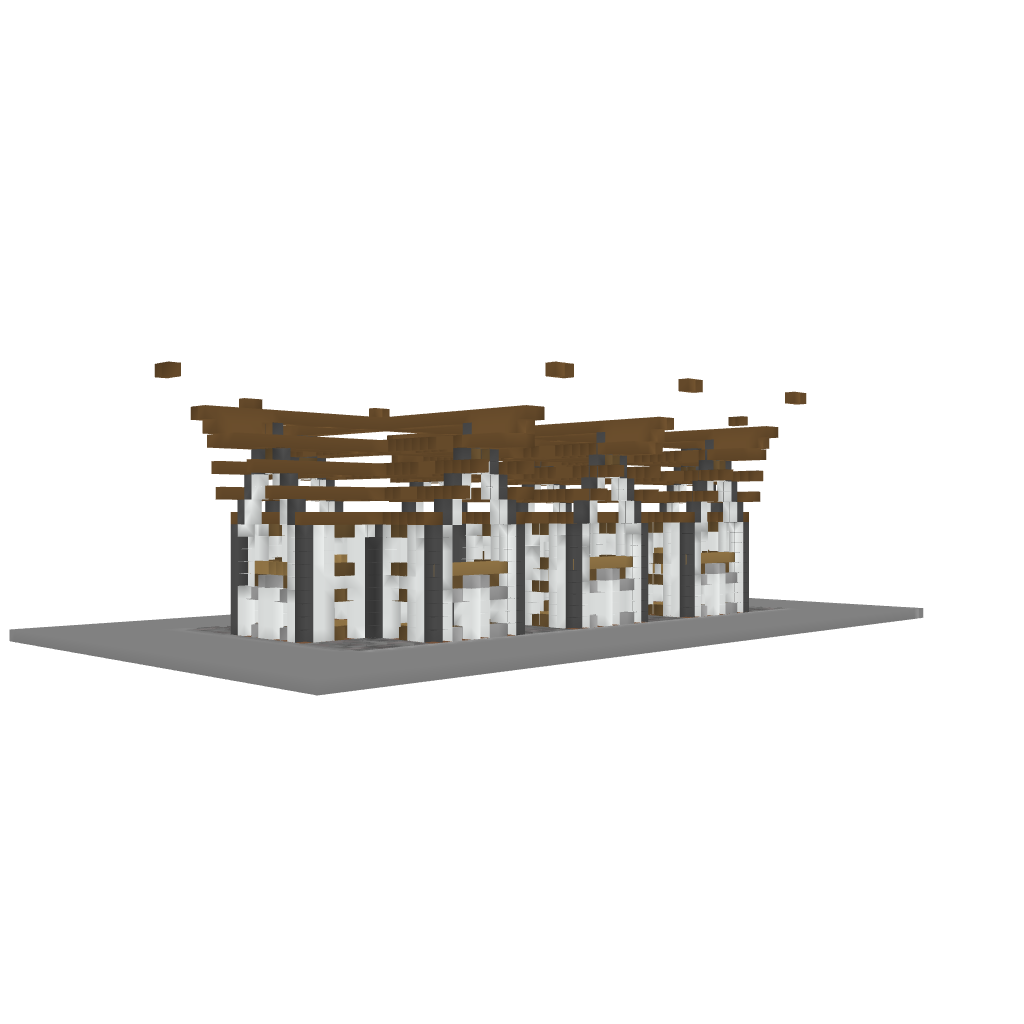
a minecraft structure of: Ordinary Medieval House